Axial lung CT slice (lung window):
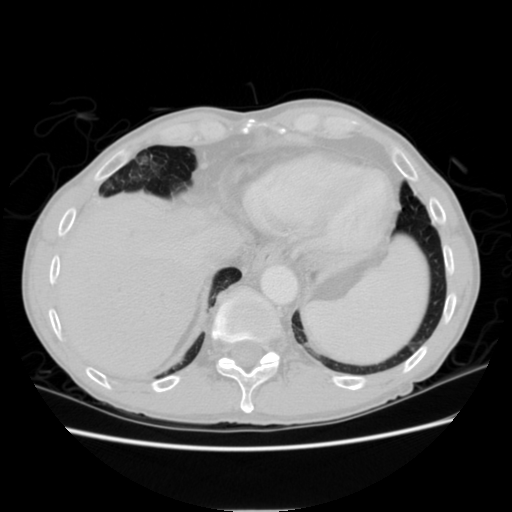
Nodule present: no